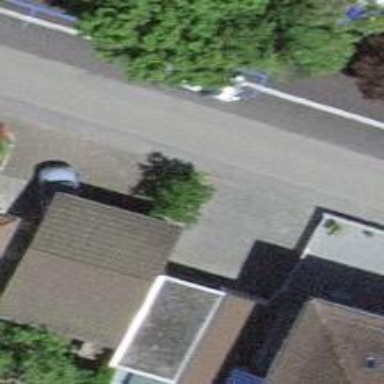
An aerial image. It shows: View of roof of building.